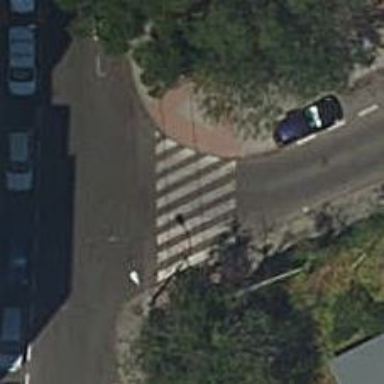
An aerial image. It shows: Uncontrolled road crossing.